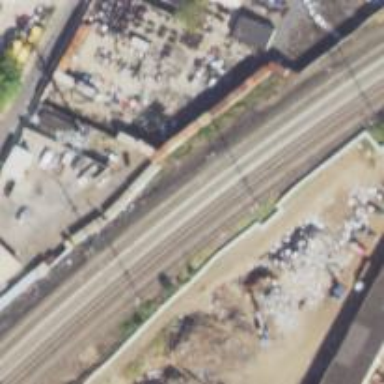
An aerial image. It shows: Railway yard used for servicing trains.